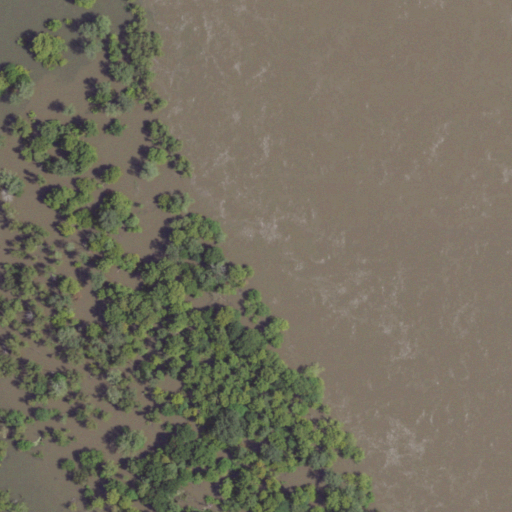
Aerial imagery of levee in Louisiana named Coochie Revetment containing open water, woody wetlands, and herbaceous wetlands